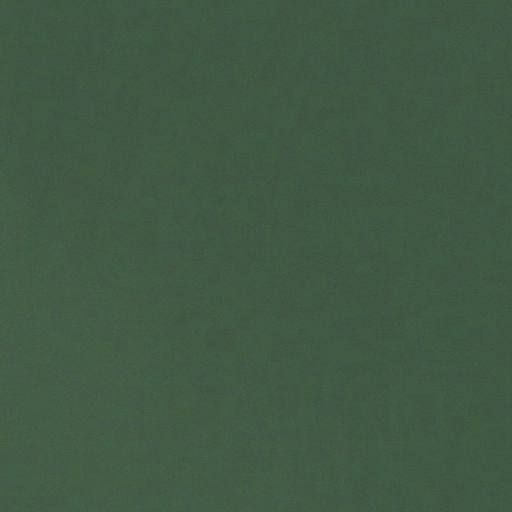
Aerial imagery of island in South Dakota named Three Sisters Islands (historical) containing only open water